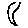
Label: moon